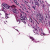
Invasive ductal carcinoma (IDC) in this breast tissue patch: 0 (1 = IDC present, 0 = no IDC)